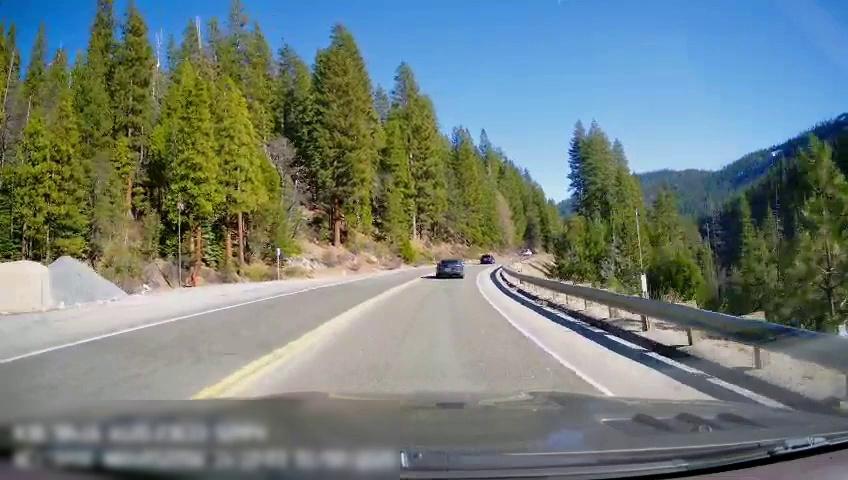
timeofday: Day
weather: Sunny
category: Drivable Space
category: Vehicles | Car
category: Vehicles | Car
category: Vehicles | Car
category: Lanes | Opposite Lane
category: Lanes | Current Lane
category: Lanes | Opposite Lane
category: Lanes | Current Lane